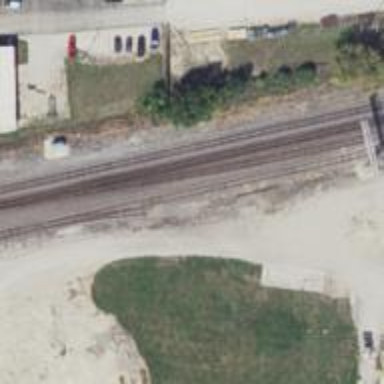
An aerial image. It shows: Railway siding with rails.